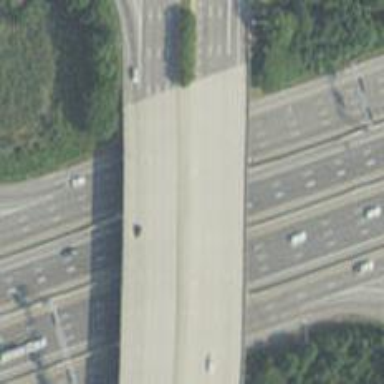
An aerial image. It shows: Motorway junction.